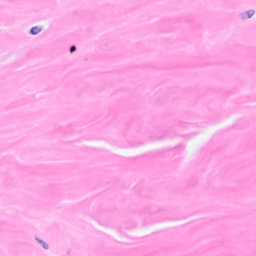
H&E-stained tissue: Breast